Question: Sometimes in XCode I hit -L by accident, and I get a white box with a cursor in the middle of my screen.

I did some poking around and it's supposed to
No matter what I type, it never jumps to any particular function or file in Xcode. It basically just sits there and lets me type in it.
How is this feature supposed to be used? From what I've read in the docs, it should allow me to quickly navigate (or jump!) to specific parts of my code. But it doesn't seem to do anything for me.
Am I misunderstanding this feature, or is there something not working in my copy of XCode?
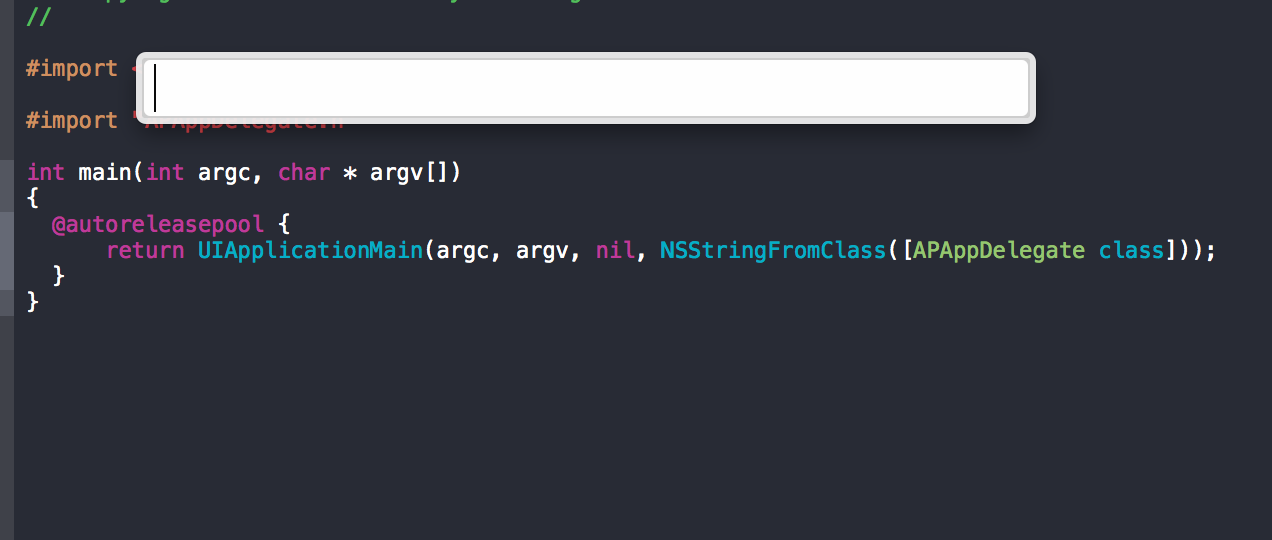
Answer: This is actually a shortcut to jump to a specific line number. Press '-L', enter a line number, then press 'ENTER'.